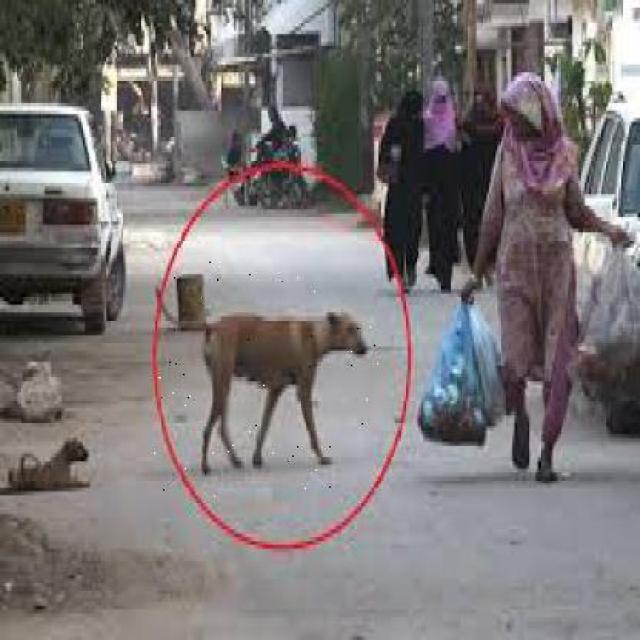
Healthy canine skin — no visible lesions, inflammation, or abnormalities. The skin and coat appear normal.